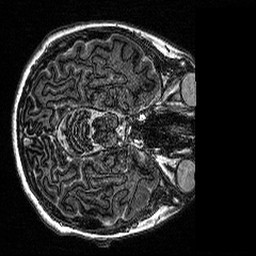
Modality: MP2RAGE
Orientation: axial
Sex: female
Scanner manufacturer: siemens
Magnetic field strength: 3 T
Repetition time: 5 s
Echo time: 0.00292 s